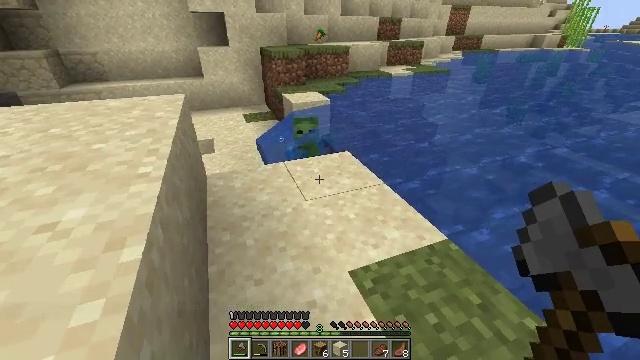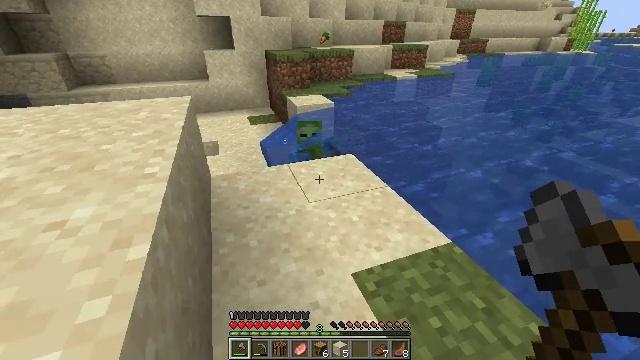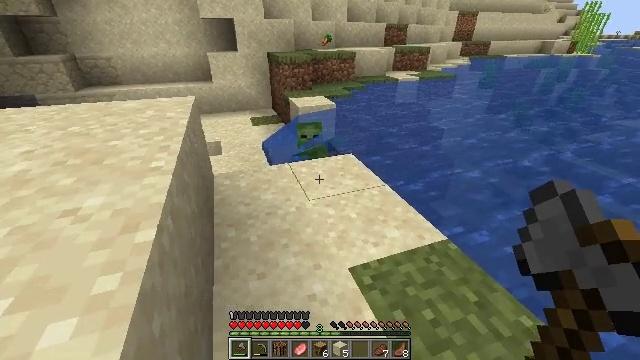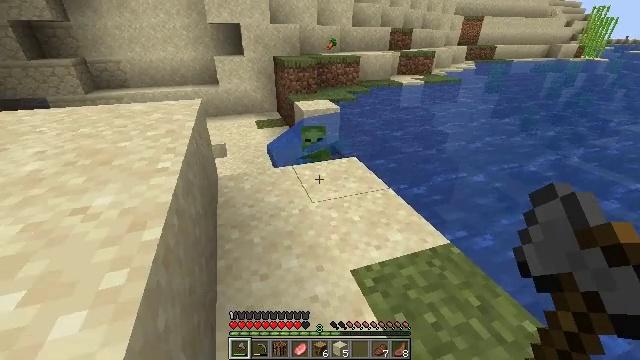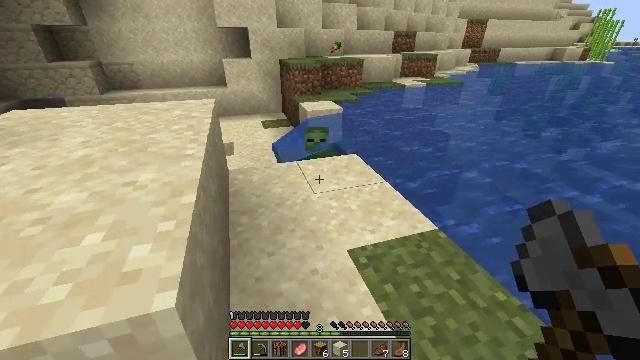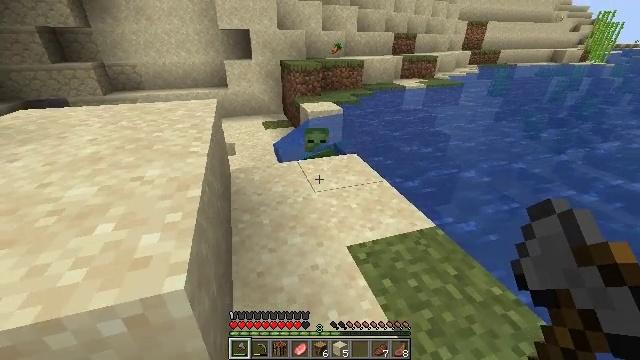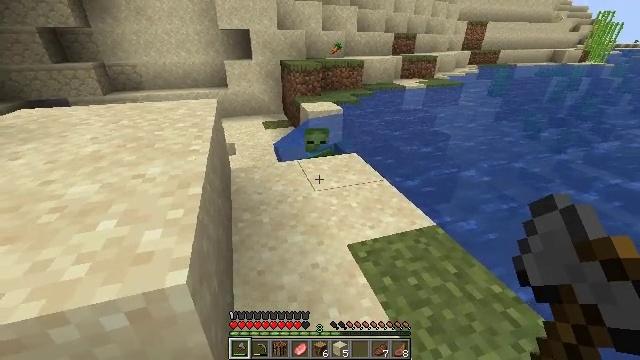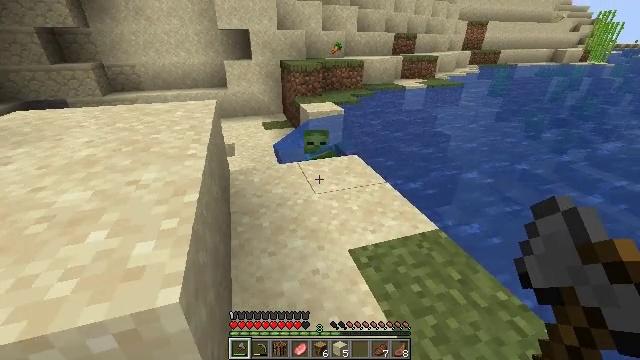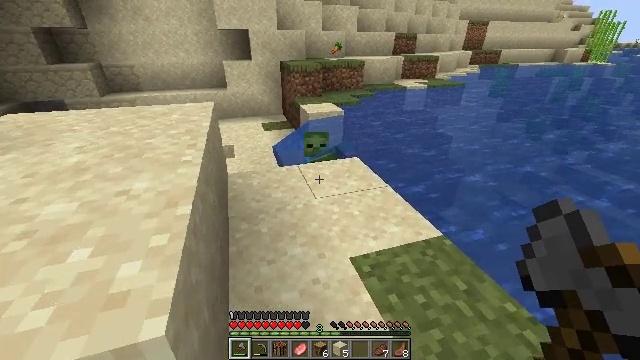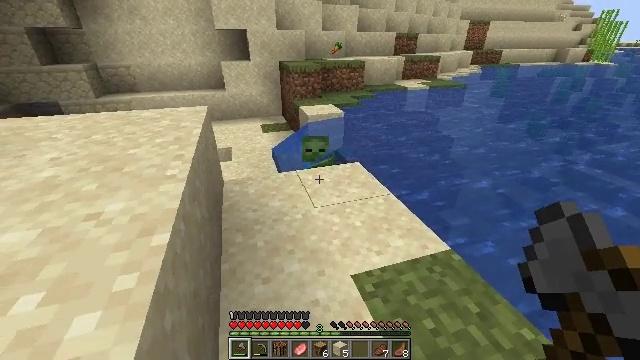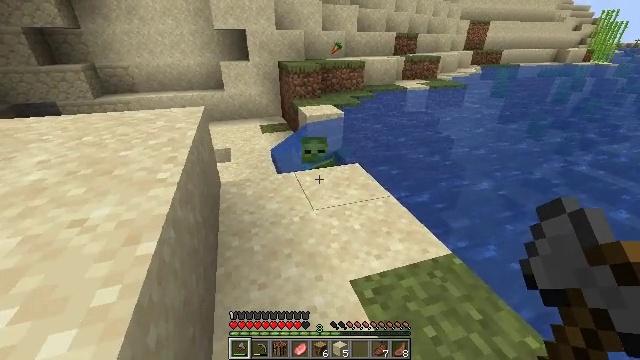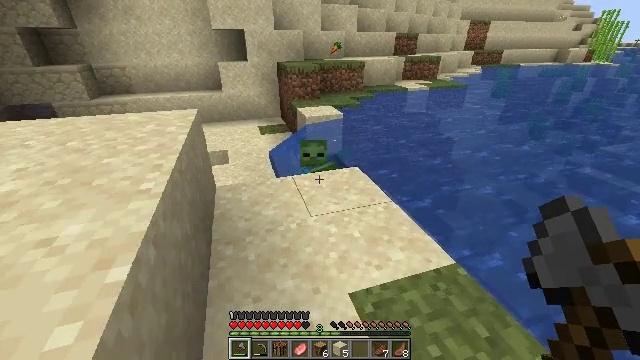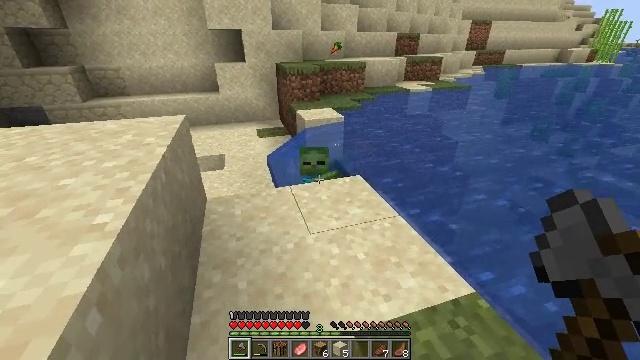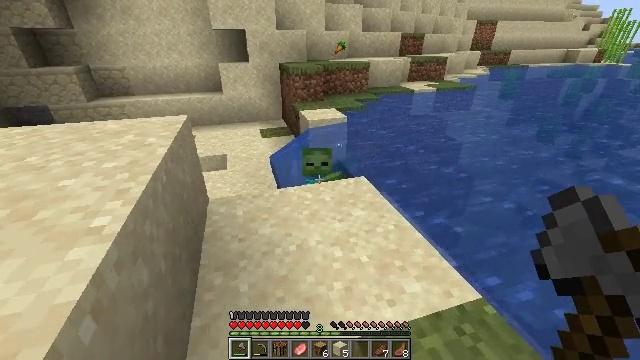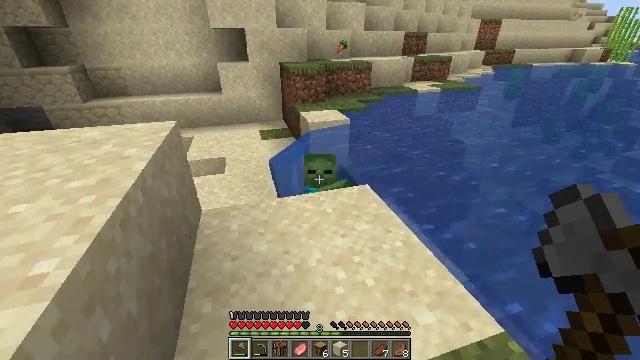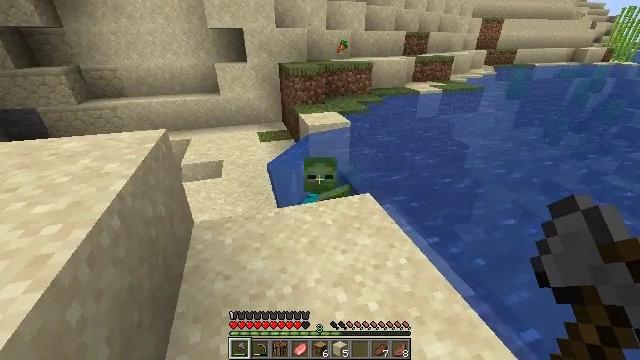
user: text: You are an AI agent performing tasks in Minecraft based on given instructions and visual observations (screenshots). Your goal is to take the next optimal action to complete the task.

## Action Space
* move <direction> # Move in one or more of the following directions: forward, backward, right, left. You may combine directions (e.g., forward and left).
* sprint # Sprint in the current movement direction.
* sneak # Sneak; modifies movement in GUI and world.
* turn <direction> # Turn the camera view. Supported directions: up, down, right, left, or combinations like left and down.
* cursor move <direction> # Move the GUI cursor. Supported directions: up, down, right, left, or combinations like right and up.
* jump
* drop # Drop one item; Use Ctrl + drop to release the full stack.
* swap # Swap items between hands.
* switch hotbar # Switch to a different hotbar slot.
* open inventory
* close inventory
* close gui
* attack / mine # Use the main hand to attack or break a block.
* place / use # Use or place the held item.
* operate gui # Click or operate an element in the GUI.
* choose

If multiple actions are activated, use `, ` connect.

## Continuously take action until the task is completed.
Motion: motion action
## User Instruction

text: Hunt the zombie.
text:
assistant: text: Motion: no_op
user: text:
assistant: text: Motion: move back
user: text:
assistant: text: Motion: move back, turn left
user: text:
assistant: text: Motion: move back, turn left
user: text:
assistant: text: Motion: no_op
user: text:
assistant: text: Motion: move forward
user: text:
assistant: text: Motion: move forward
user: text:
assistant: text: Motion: move forward
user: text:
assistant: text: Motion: move forward
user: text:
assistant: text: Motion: move forward
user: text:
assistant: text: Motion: move forward
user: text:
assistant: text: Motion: move forward
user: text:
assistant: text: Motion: move forward
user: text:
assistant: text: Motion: move forward
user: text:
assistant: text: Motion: move forward
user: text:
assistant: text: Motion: move forward
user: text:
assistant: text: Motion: move forward
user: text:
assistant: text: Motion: move forward, turn left
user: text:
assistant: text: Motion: move forward
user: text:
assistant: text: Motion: turn down
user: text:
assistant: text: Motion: turn down
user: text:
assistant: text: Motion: turn right and down
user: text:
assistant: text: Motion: no_op
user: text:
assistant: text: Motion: turn right, attack / mine
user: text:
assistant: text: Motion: attack / mine
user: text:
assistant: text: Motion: turn right, attack / mine
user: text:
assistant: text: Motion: move back, turn right
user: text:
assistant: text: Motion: move back
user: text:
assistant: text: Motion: no_op